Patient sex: M
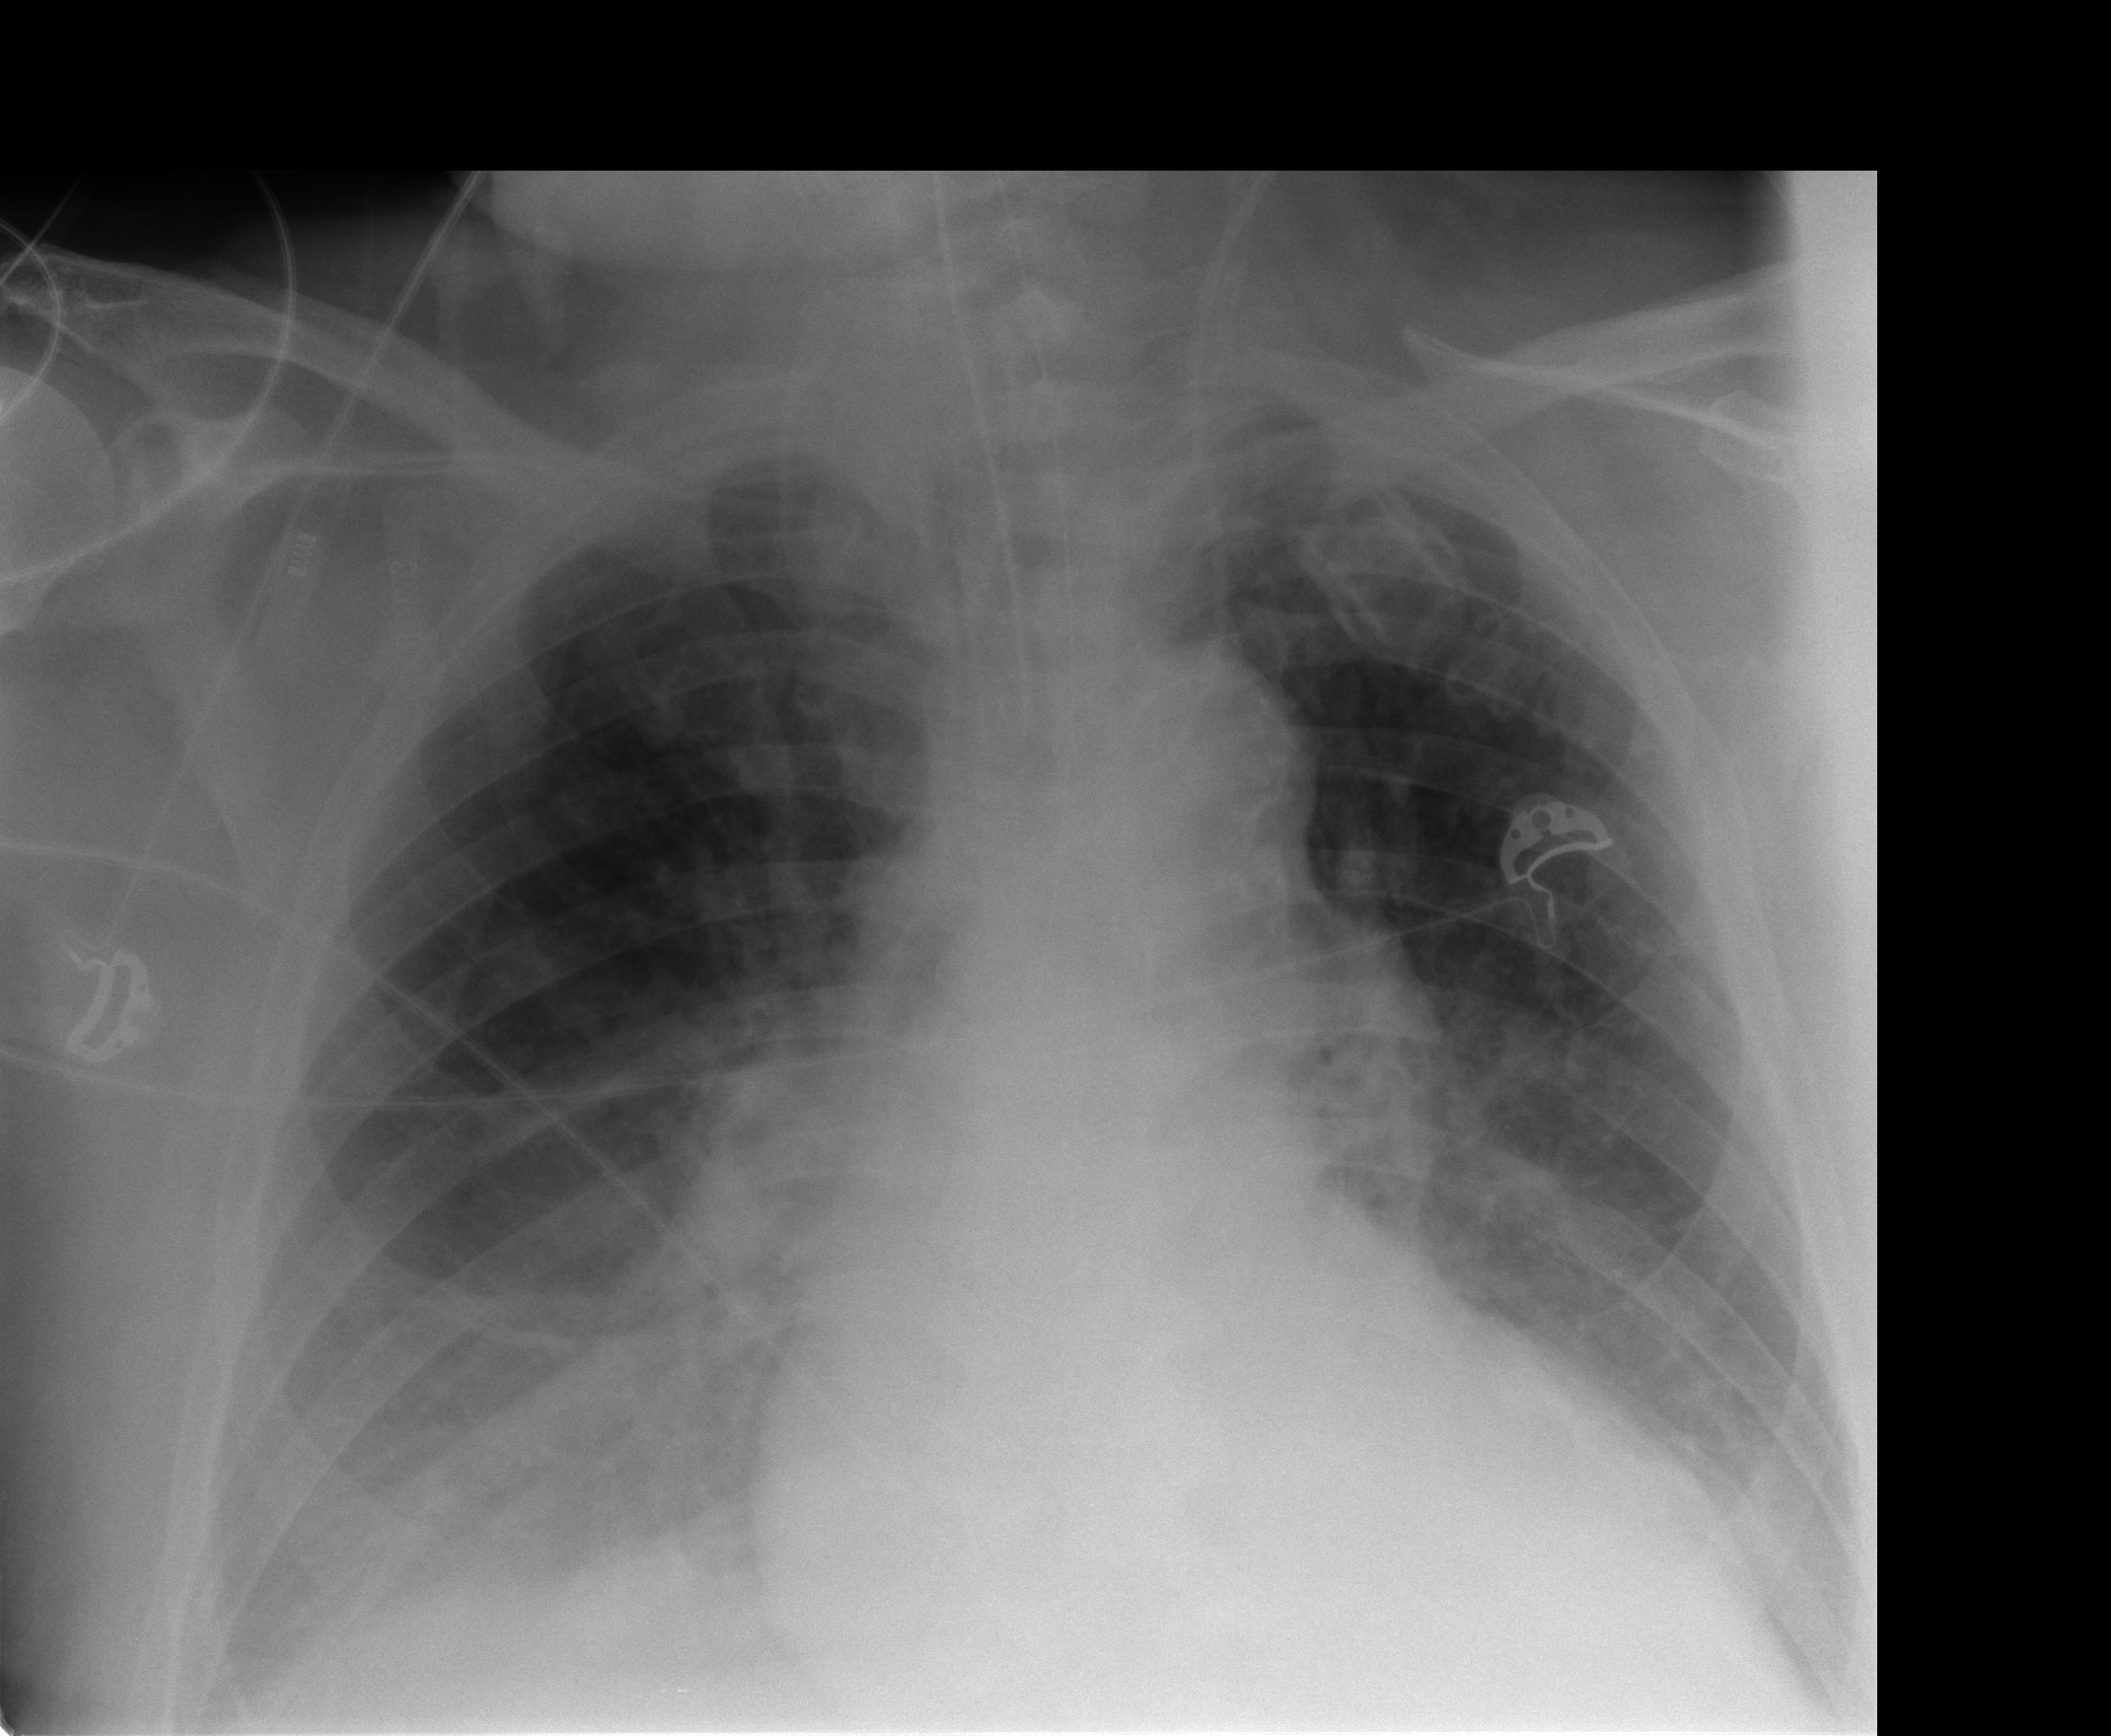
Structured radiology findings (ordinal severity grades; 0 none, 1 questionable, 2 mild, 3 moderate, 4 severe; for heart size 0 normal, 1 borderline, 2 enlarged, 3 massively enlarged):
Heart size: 2
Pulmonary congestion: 2
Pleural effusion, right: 2
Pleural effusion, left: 2
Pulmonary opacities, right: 2
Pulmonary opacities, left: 2
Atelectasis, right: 3
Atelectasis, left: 2